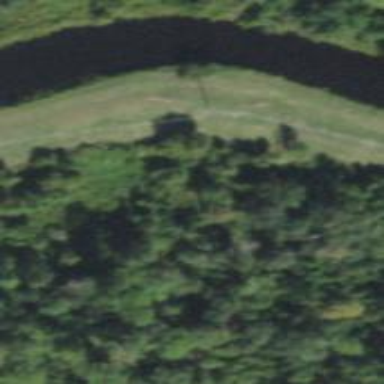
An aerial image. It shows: Track road with embankment.